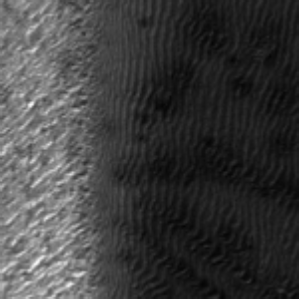
Label: frost